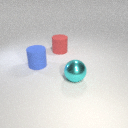
large cyan metal sphere to the right of large red rubber cylinder